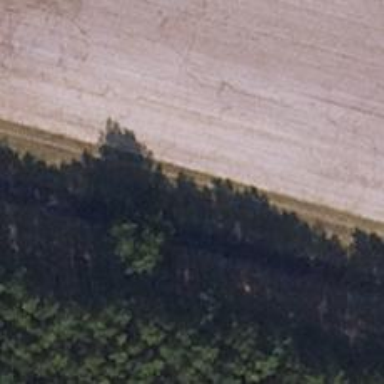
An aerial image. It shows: Dirt track road with grade 5 tracktype.